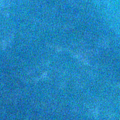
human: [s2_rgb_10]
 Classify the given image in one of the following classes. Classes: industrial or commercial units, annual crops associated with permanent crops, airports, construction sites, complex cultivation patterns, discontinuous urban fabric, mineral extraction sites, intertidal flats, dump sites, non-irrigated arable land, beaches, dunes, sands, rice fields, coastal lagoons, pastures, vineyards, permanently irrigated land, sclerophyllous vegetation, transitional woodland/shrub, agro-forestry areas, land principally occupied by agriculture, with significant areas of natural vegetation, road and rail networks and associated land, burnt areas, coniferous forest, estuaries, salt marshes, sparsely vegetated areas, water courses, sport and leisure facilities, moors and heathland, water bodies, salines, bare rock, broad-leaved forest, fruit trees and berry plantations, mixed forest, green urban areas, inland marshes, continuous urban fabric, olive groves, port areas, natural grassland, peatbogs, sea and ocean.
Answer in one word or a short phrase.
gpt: sea and ocean